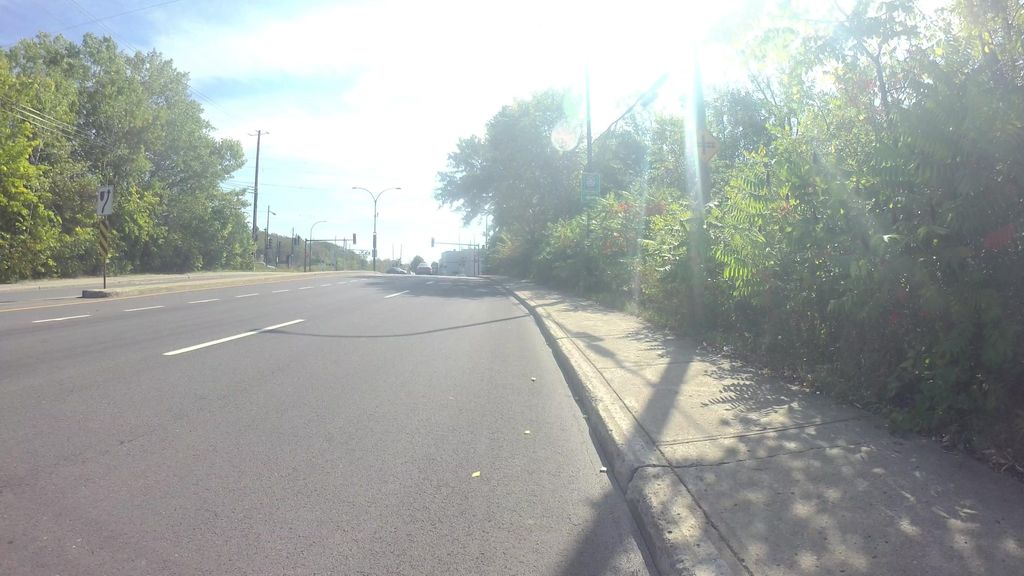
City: montreal